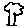
Label: tree